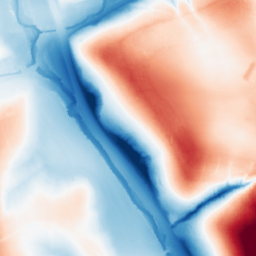
Category: classical
Decomposition family: gaussian_anisotropic
Decomposition parameters: sigma_x: 50
sigma_y: 20
Upsampling method: regularized
Upsampling parameters: scale: 2
lambda_reg: 0.01
Upsampling scale: 2